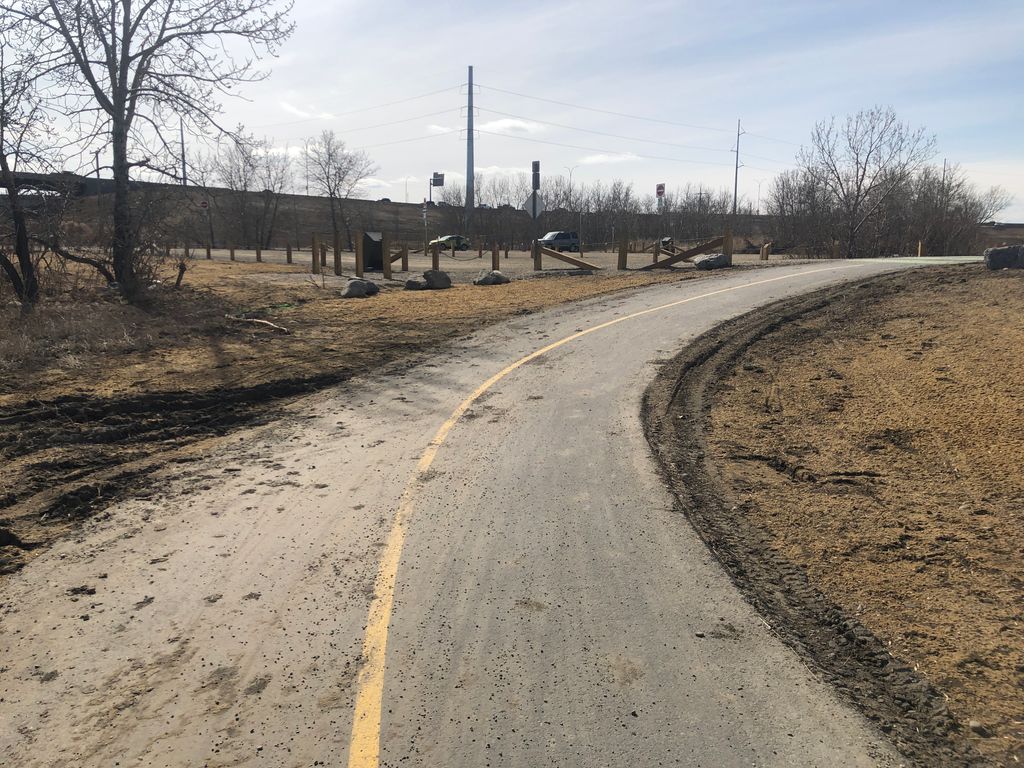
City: calgary